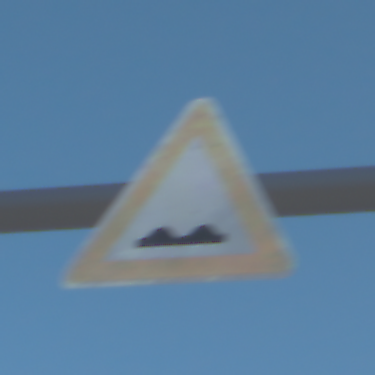
Verkehrszeichen: UnebeneFahrbahn
Umgebung: Outdoor, Nature
Tageszeit: Midday
Wetter: Clear
Licht: Natural
Jahreszeit: NotSpecified
Kontrast: HighContrast